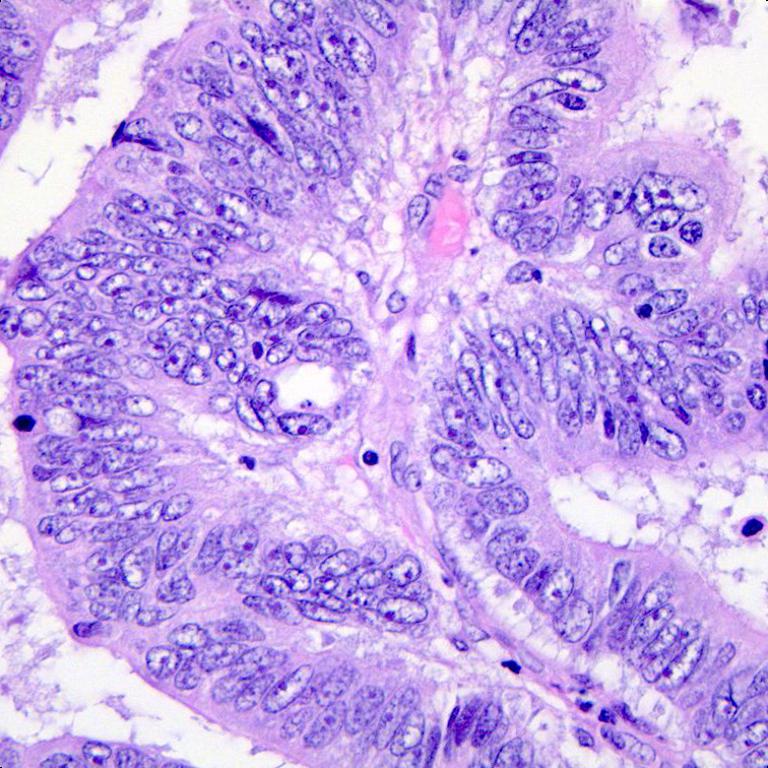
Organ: colon
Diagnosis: adenocarcinomas